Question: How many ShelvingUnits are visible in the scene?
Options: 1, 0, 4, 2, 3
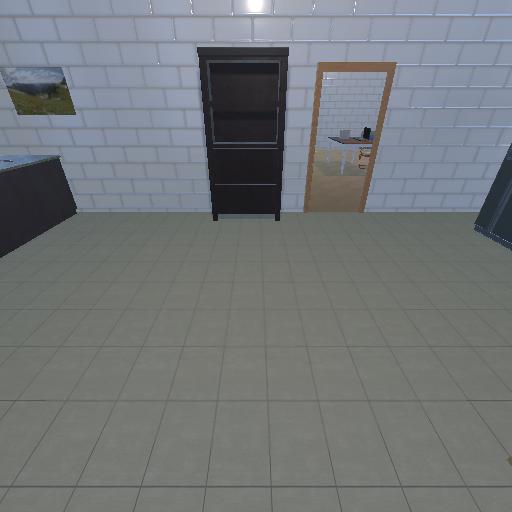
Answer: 1